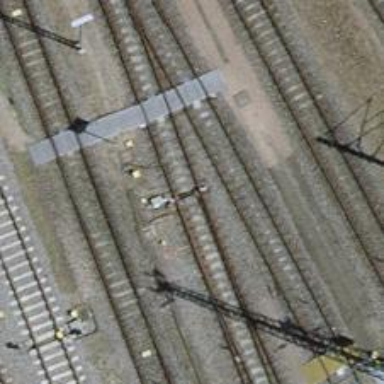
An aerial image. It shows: Railway switch with the turnout on the left side.